Question: After reading this (and others...) article (<URL> on documentation I could not find an issue from my side...
I can't put the trigger event work... So here is my code:
//fields.yaml
'''
fields:
gallery:
label: Galeria
span: full
oc.commentPosition: ''
prompt: 'Add new item'
type: repeater
form:
fields:
type:
label: 'Select the type of a gallery item'
span: full
type: galleryplusvideoselect
galleryplusvideo:
label: Gallery
span: full
oc.commentPosition: ''
type: galleryplusvideo
hidden: true
trigger:
action: show
field: type
condition: value[image]
'''
//galleryplusvideoselect '_widget.htm' file
'''
<div data-control="balloon-selector" class="control-balloon-selector">
<ul>
<li data-value="image" <?php if($type == "image") echo 'class="active"'; ?>>Image</li>
<li data-value="video" <?php if($type == "video") echo 'class="active"'; ?>>Video</li>
</ul>
<input type="text" onkeyup="
$(this).trigger('change')" <!-- <--- THIS IS ONLY TO REPRODUCE AN EXAMPLE FROM THE DOCUMENTATION -->
name="<?=$name ?>" value="<?= $type ?>" />
</div>
'''

I tryed to create a simple checkbox and textarea and create that trigger functionality ... but it isn't works... I could not found any type of JS "activation" so I don't know that I can to do to put this to work...
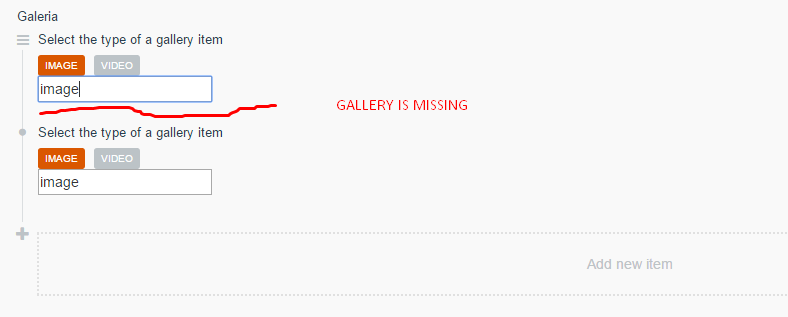
Answer: Get rid of 'hidden: true'. The trigger 'action: show' property will automatically hide your field, there is no need to double hide it. Cross posted in <URL>